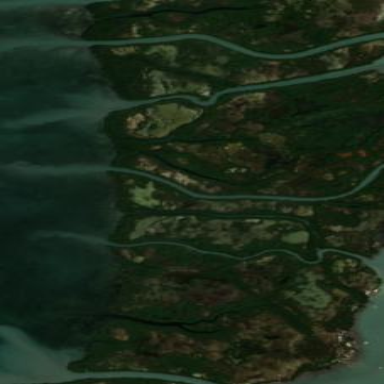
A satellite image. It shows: Mangrove wetland along the natural coastline.